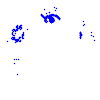
Particle: electron